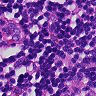
Metastatic tissue present: no